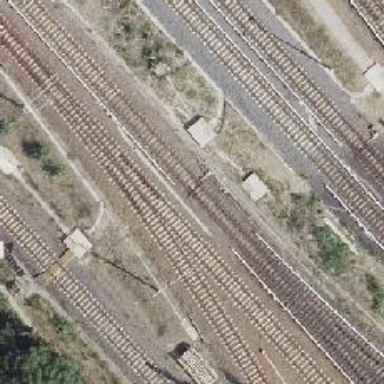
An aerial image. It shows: Rail line that is electrified.